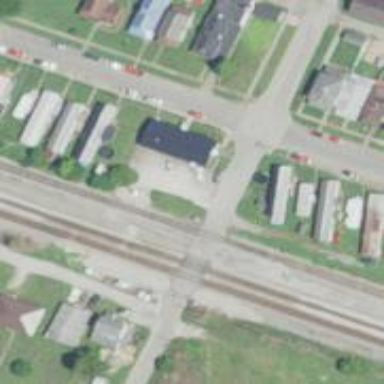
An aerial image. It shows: Level crossing along the railway.